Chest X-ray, AP view. Patient: 52 years old, sex M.
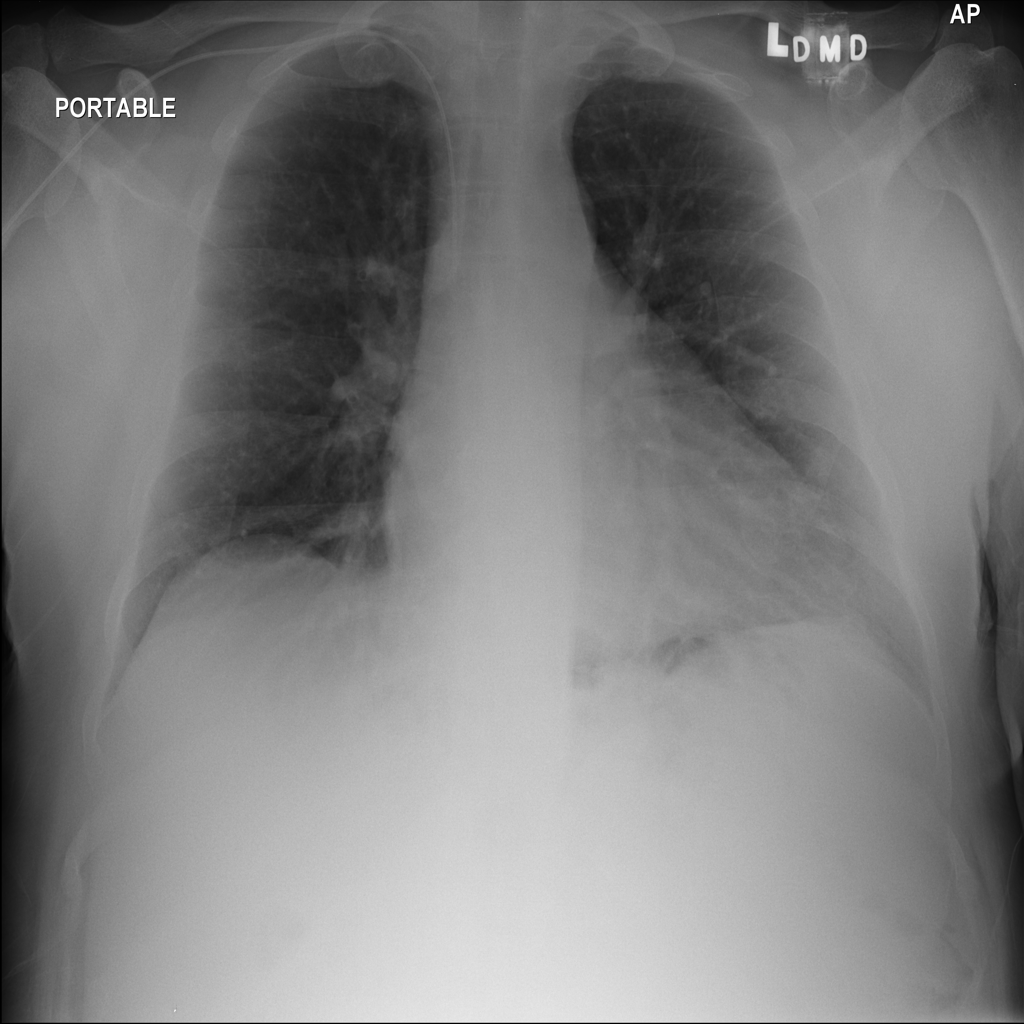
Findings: No Finding